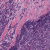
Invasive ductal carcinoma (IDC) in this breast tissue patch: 1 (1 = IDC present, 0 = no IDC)